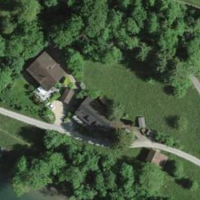
EUNIS habitat code: 40
Species observed at this site:
Geranium molle
Allium ursinum